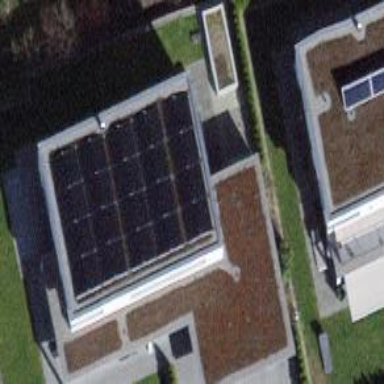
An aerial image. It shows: Solar power generator.